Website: home-depot
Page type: billing-address
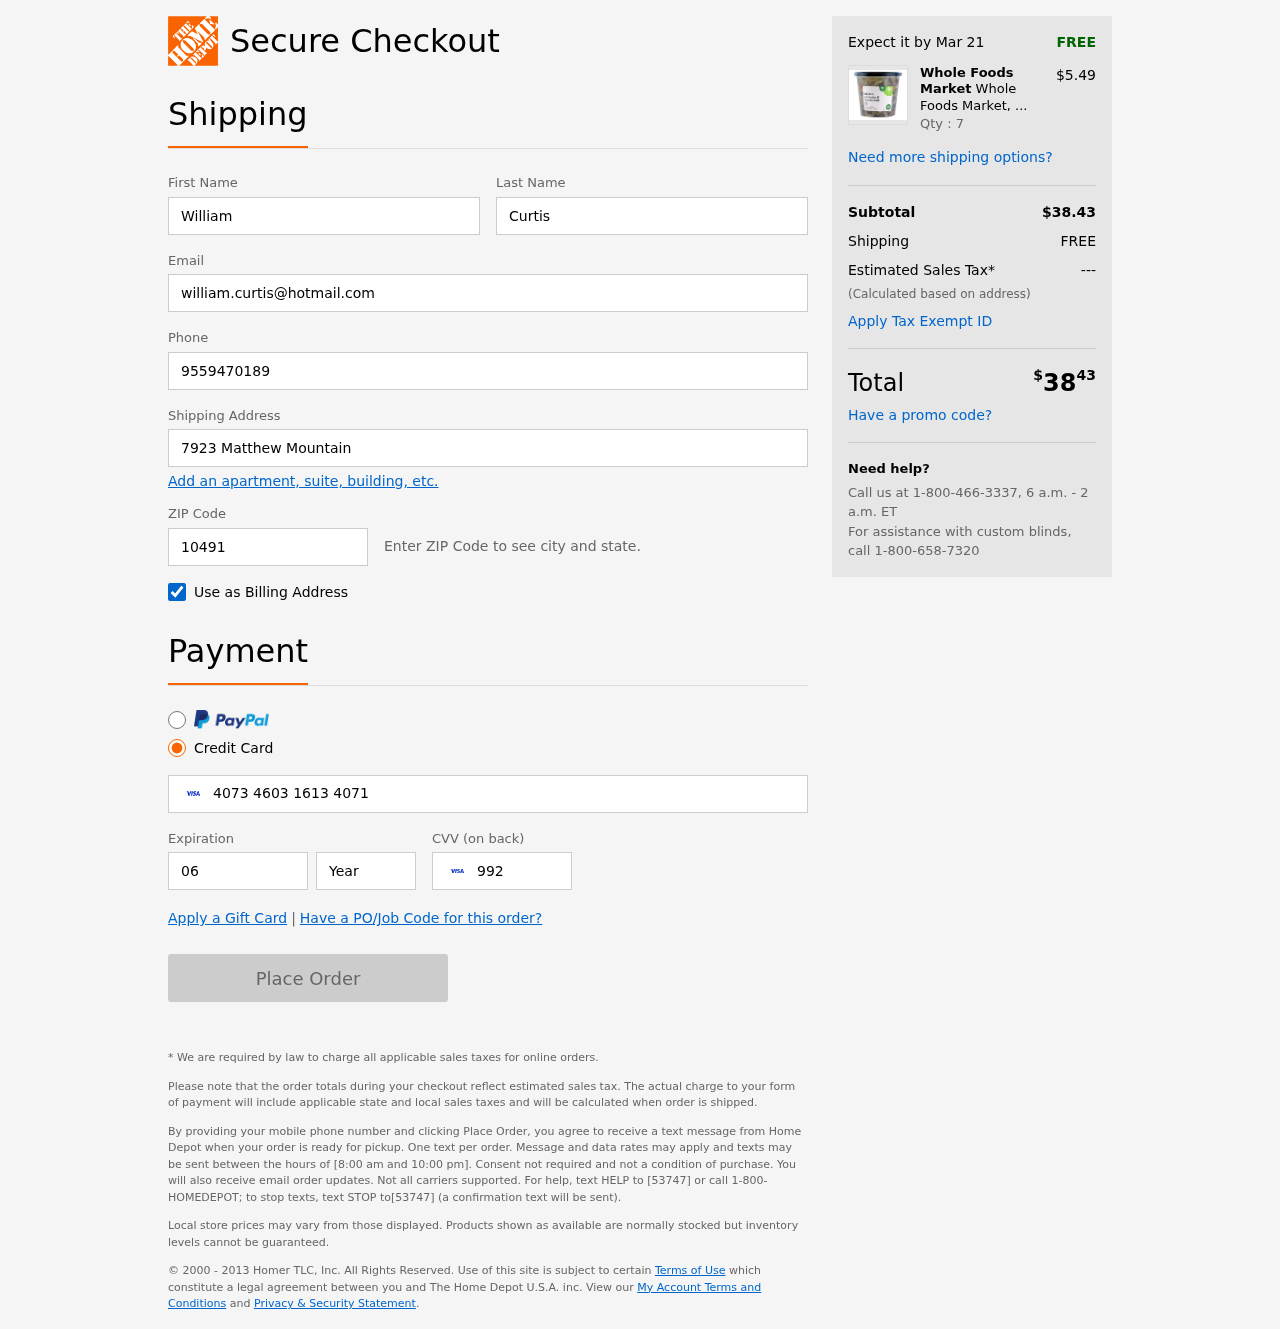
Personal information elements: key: PII_FIRSTNAME
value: William
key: PII_LASTNAME
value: Curtis
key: PII_EMAIL
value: william.curtis@hotmail.com
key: PII_PHONE
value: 9559470189
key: PII_STREET
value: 7923 Matthew Mountain
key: PII_POSTCODE
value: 10491
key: PII_CARD_NUMBER
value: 4073 4603 1613 4071
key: PII_CARD_EXPIRY_MONTH
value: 06
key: PII_CARD_CVV
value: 992
Product elements: key: PRODUCT1_BRAND
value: Whole Foods Market
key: PRODUCT1_NAME
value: Whole Foods Market, Chicken, Artichoke & Lemon Soup, 24 oz
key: PRODUCT1_PRICE
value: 5.49
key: PRODUCT1_QUANTITY
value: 7
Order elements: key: ORDER_DELIVERY_DATE
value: Mar 21
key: ORDER_SUBTOTAL
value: $38.43
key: ORDER_SHIPPING_COST
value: FREE
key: ORDER_TAX
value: ---
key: ORDER_TOTAL2
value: $3843